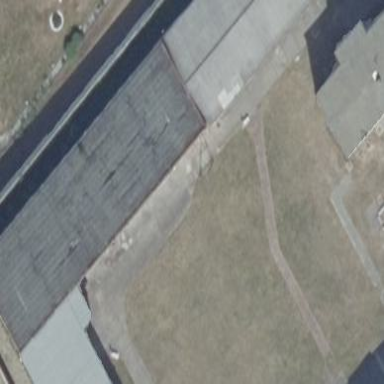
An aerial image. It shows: Building with skillion roof made of black tar paper.